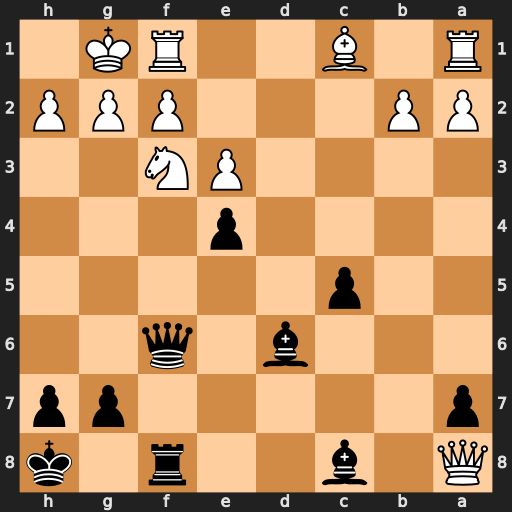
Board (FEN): Q1b2r1k/p5pp/3b1q2/2p5/4p3/4PN2/PP3PPP/R1B2RK1
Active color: b
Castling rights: -
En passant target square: -
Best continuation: exf3 Qxf3 Qh6